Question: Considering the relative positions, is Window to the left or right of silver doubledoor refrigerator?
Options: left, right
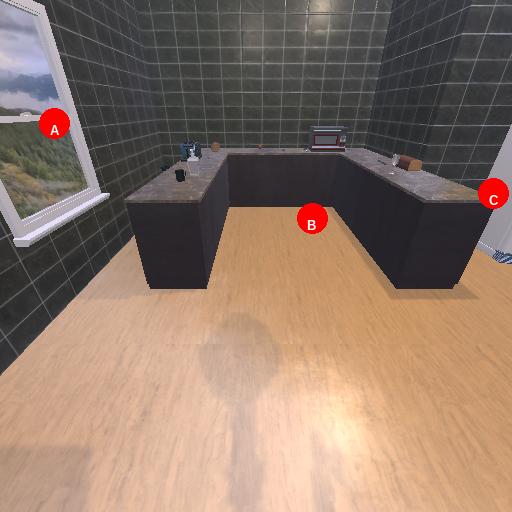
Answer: left